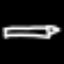
Label: pencil